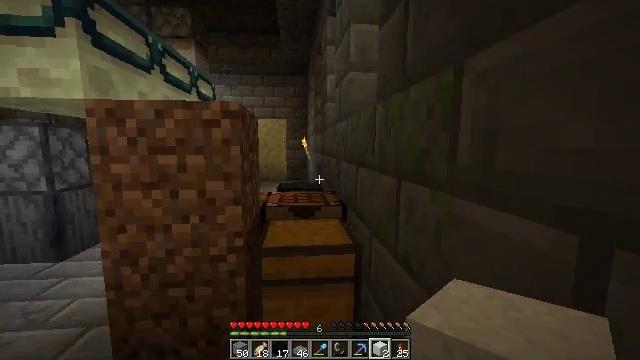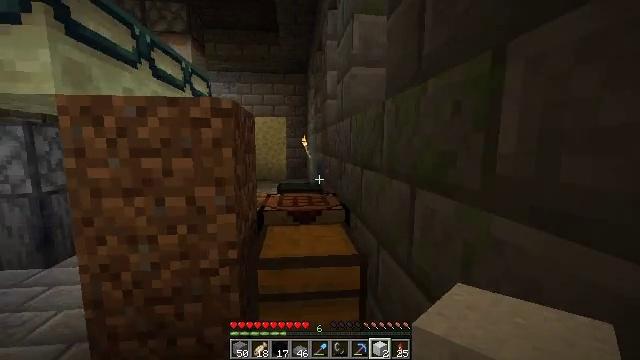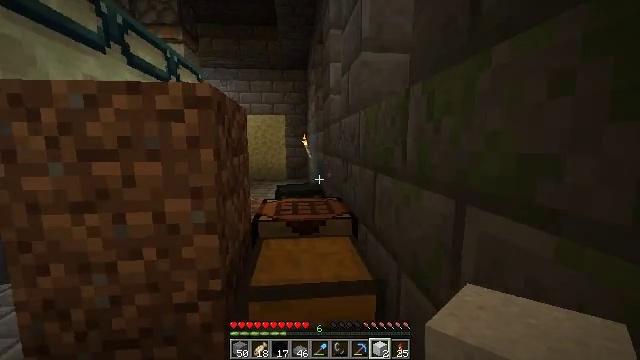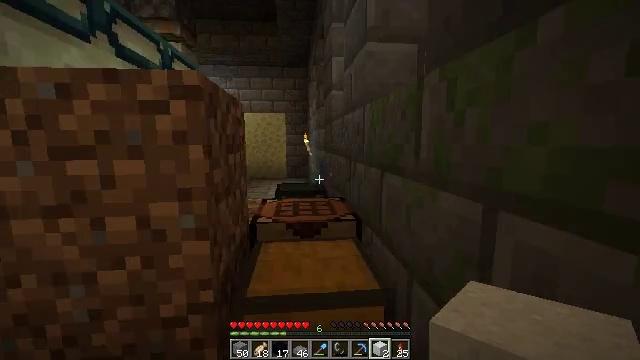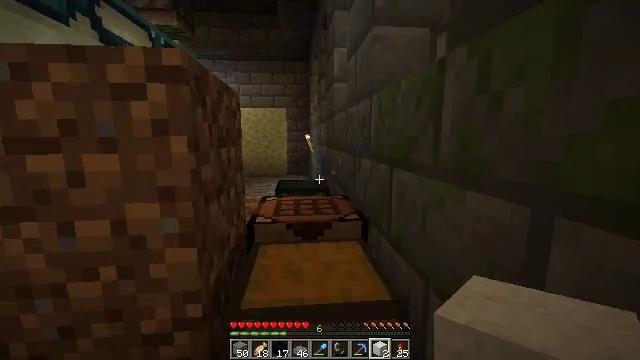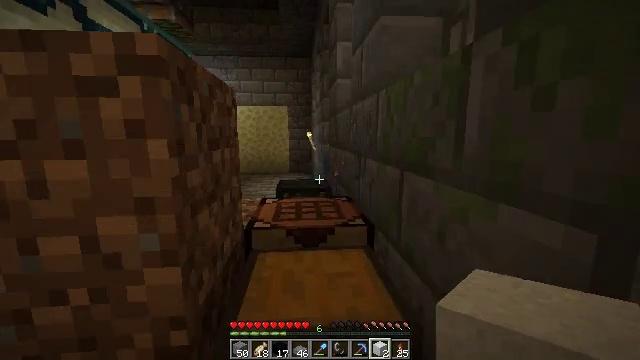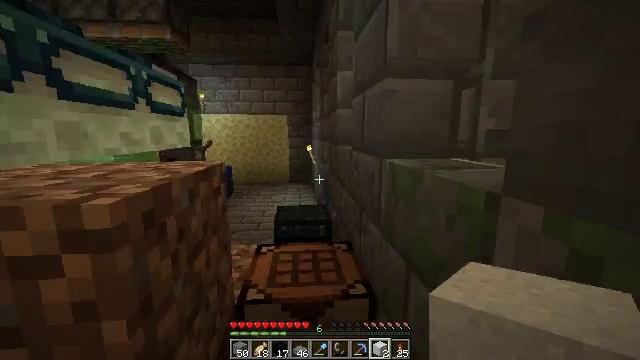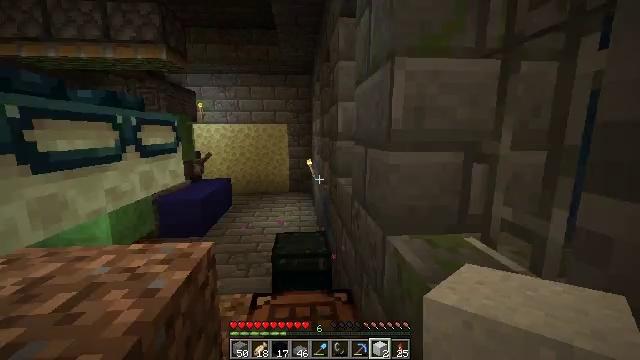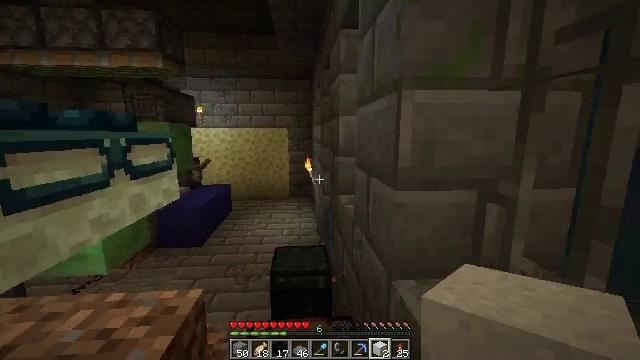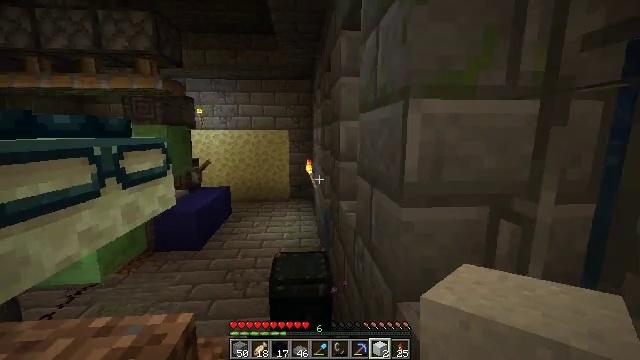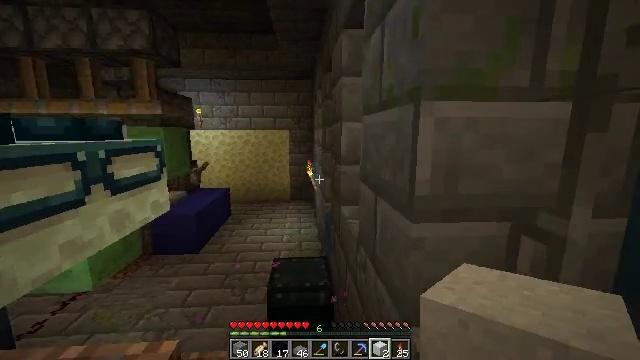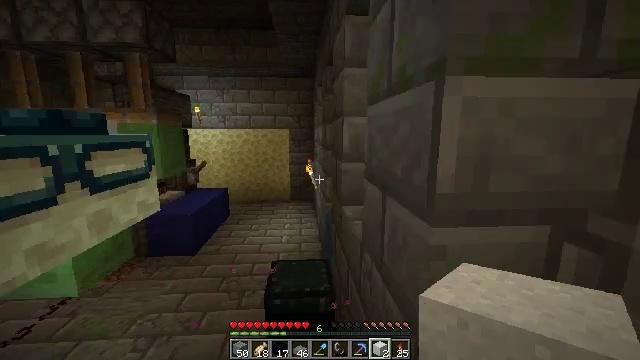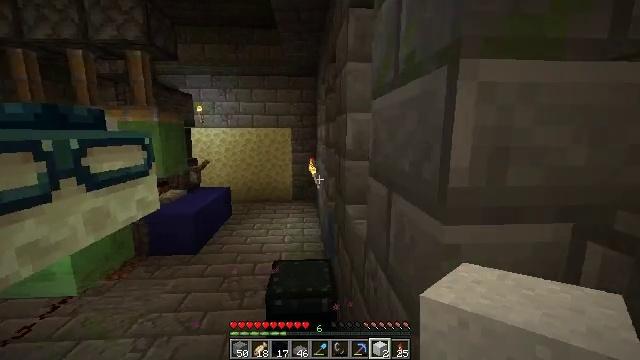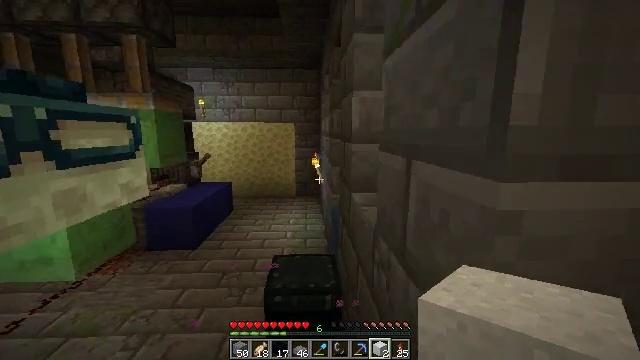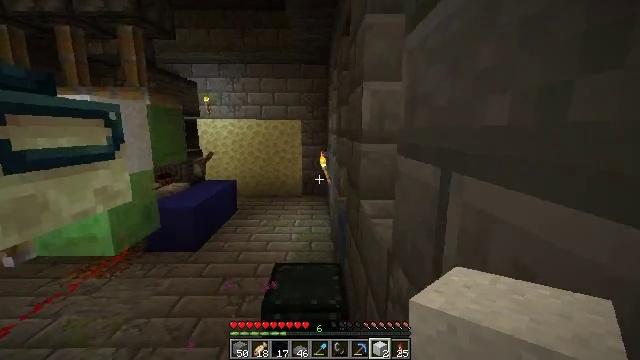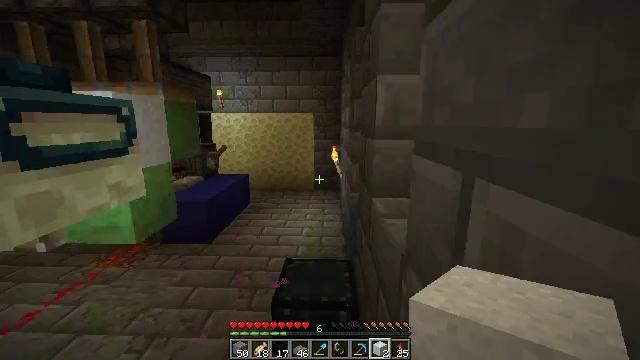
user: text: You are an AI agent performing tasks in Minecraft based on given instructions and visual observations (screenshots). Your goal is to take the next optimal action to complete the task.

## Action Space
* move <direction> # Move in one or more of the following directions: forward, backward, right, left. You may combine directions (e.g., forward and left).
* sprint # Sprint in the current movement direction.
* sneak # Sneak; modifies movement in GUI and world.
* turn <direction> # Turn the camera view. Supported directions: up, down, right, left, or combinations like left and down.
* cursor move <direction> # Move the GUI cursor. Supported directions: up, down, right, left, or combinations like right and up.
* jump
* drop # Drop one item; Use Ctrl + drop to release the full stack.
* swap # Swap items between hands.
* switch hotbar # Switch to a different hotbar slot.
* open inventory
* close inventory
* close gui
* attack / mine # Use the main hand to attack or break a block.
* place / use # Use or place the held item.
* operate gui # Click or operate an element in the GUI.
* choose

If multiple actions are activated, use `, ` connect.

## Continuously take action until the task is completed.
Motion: motion action
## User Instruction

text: Gather white concrete powder from the structure.
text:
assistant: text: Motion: move forward
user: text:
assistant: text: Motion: move forward
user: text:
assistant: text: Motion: move forward
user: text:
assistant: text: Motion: move forward
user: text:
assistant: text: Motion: move forward, jump
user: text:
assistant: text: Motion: move forward, jump
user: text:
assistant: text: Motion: move forward, jump
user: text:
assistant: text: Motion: move forward
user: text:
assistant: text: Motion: move forward
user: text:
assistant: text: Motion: move forward
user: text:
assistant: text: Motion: move forward
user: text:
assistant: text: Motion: move forward
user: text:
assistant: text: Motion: move forward
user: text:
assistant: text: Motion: move forward, turn left
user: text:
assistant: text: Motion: move forward, turn left and down
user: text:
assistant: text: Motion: move forward, turn left and down
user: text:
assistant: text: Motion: move forward, turn left and down
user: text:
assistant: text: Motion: move forward, turn left and down, jump
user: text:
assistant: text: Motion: move forward, jump
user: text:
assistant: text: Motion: move forward, jump
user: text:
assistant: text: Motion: move forward, jump
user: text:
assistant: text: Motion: move forward, jump
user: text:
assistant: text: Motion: move forward
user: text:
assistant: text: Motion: move forward
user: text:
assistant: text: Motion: move forward, turn left
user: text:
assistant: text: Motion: move forward, turn left
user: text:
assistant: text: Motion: move forward and move right, turn left
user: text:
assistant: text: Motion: move forward and move right, turn left
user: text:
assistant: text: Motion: move forward and move right, turn left
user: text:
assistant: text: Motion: move forward and move right, turn left and up